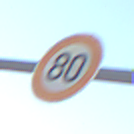
Verkehrszeichen: Geschwindigkeit80
Umgebung: Outdoor, Nature
Tageszeit: SunriseSunset
Wetter: Clear
Licht: Natural
Jahreszeit: NotSpecified
Kontrast: HighContrast